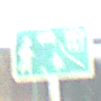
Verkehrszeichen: BeginnVerkehrsberuhigterBereich
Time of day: MorningAfternoon
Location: Roofed (Special)
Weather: NotSpecified
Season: NotSpecified
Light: Artificial